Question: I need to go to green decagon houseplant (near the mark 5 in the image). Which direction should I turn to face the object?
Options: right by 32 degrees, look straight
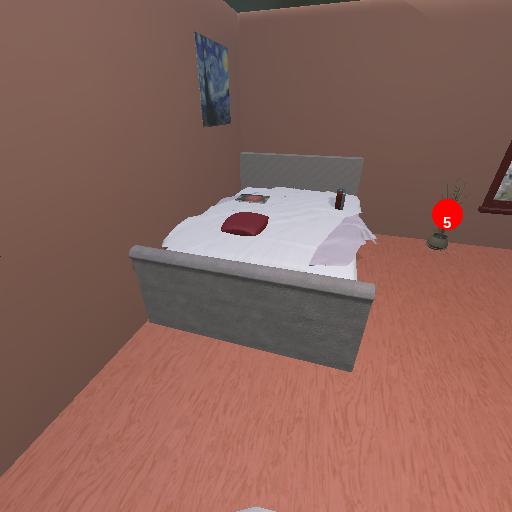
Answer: right by 32 degrees